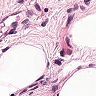
Metastatic tissue present: no